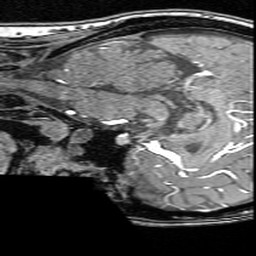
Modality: angio
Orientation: sagittal
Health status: ill
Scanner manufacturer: siemens
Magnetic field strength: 3 T
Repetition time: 0.022 s
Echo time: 0.00395 s